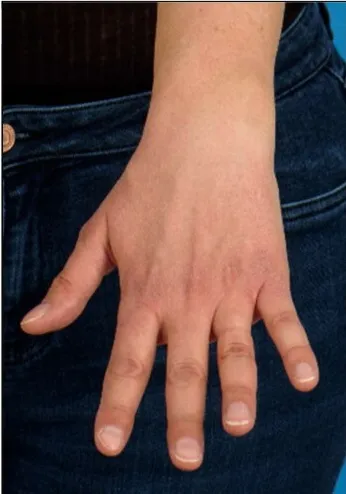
Left hand).
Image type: medical_photograph (skin_photograph)